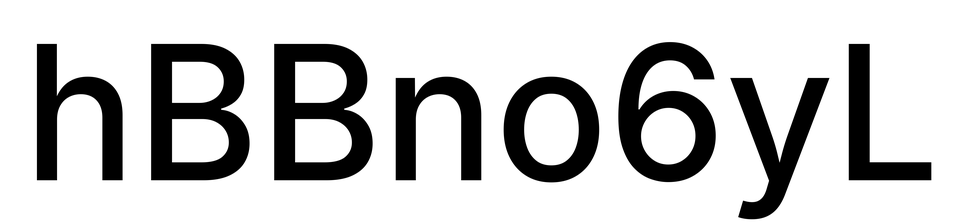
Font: Inter_Medium